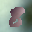
Label: 8